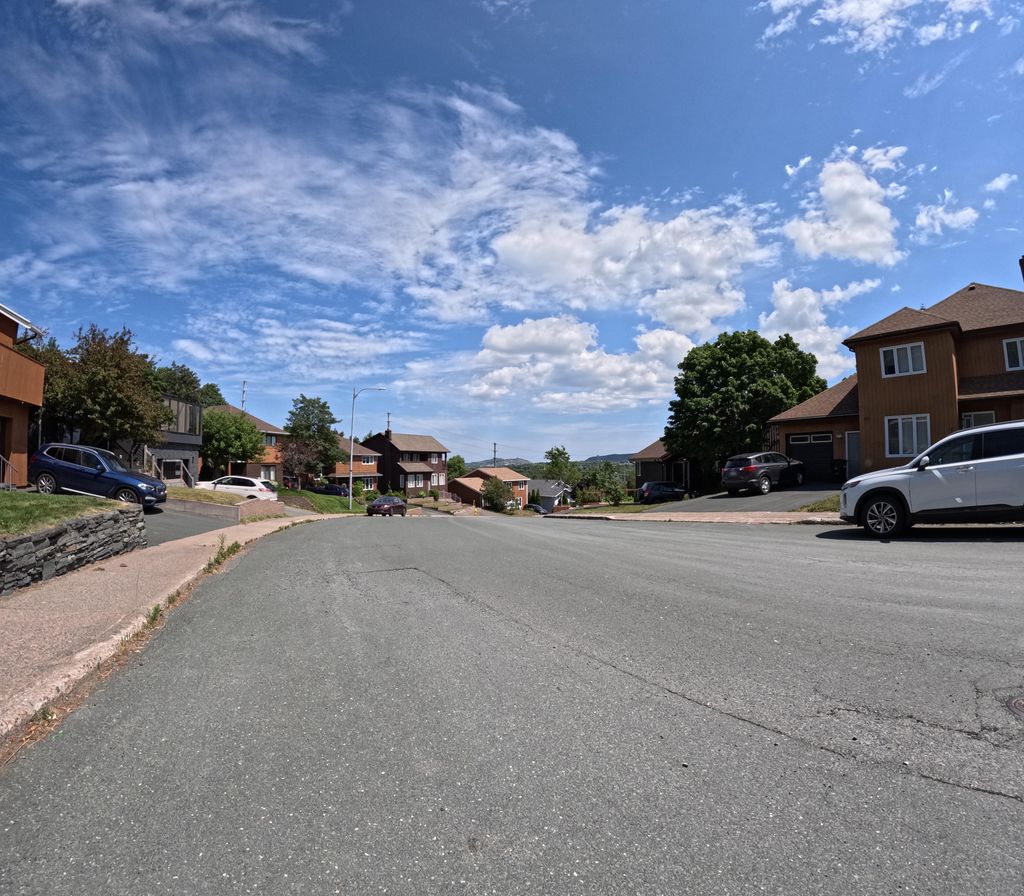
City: st_johns